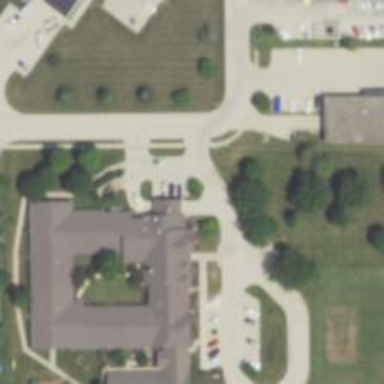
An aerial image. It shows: Nursing home.